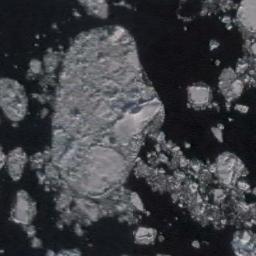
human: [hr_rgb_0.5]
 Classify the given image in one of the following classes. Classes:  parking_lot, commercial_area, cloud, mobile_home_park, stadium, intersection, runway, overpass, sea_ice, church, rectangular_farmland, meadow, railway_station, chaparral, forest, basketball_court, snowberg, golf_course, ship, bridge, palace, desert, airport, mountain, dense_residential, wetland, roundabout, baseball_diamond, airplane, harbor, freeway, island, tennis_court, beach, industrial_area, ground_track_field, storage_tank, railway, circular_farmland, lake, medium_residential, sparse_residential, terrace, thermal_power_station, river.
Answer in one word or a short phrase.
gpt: sea_ice